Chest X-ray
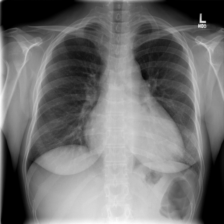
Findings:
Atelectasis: negative
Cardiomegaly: negative
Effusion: negative
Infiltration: negative
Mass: negative
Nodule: negative
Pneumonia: negative
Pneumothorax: negative
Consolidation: negative
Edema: negative
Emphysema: negative
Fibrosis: negative
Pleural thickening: negative
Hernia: negative